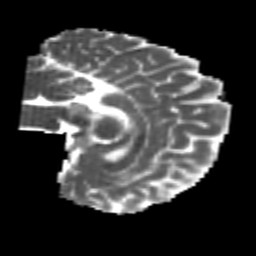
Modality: MD
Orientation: sagittal
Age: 22
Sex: female
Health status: healthy
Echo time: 0.074 s